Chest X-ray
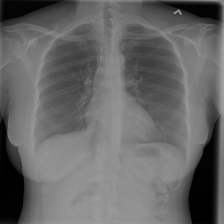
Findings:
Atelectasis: negative
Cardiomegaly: negative
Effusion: negative
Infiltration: negative
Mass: negative
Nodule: negative
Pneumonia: negative
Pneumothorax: negative
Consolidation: negative
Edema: negative
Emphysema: negative
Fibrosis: negative
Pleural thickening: negative
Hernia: negative